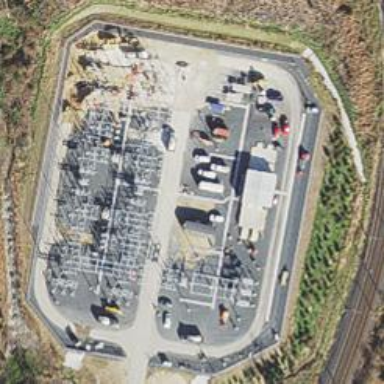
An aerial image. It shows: Barbed wire fence surrounds the power substation.